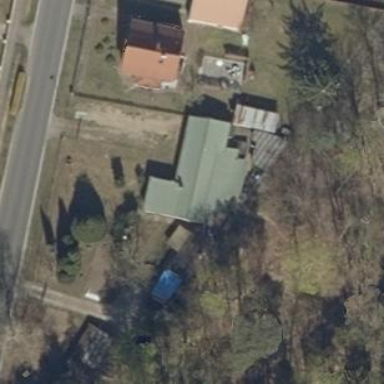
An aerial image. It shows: Gabled roof house.